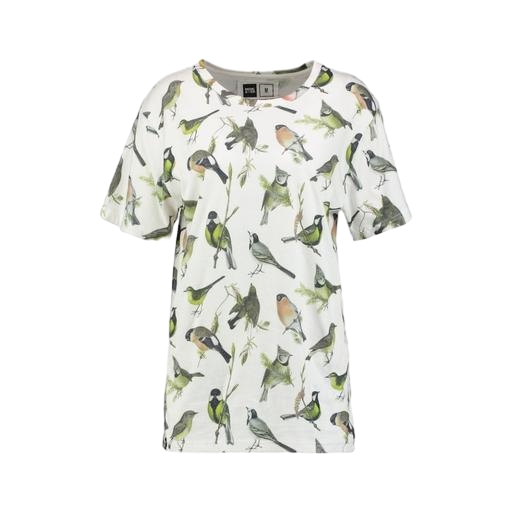
white bird-print t-shirt, multicolor dp curve ivory bird printed tee, white bird print t-shirt, white background